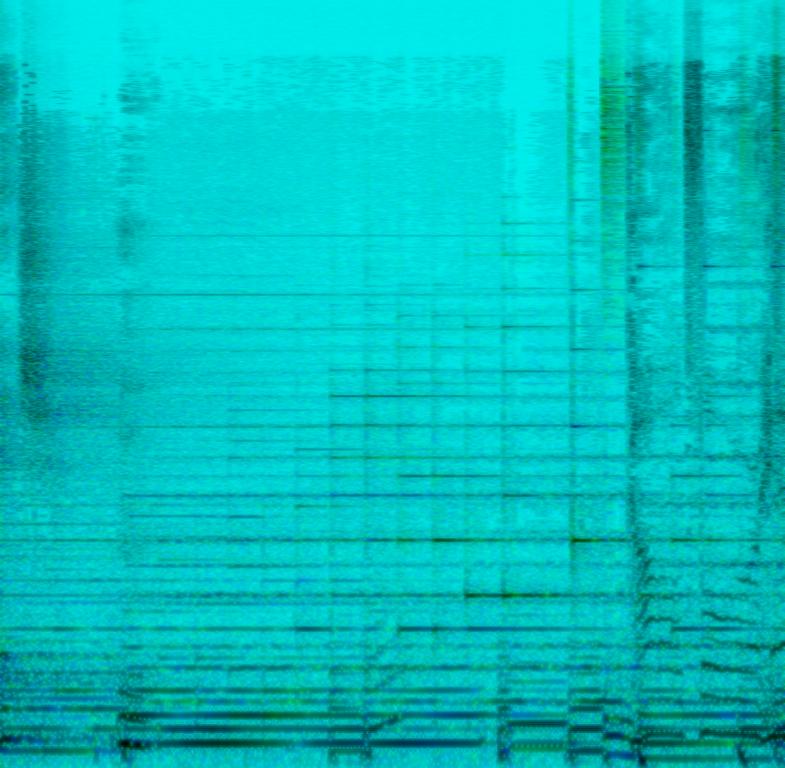
The low quality recording features a reverberant flat male vocal singing over sustained strings melody, mellow piano melody, shimmering bells melody, shimmering hi hats and groovy bass. It sounds emotional, mellow and soft.